Brain MRI, t2w sequence, axial 2D slice.
Patient: age 43, sex F, weight 78 kg, height 1.78 m
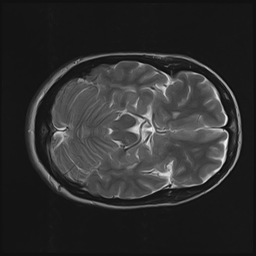